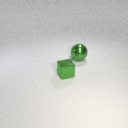
small green metal cube to the left of large green metal sphere